Question: I'm trying to line up a menu that I've created using 'Ext.menu.Menu'. As you can see below, the menu is displayed to the right of its parent.

What's the best way to get this perfectly aligned?. I've looked into 'getPostion()' and 'setPosition()' briefly and I'm not sure that's the correct way to do this.
My menu code is pretty basic:
'''
var userMenu = new Ext.menu.Menu({
id: 'userMenu',
width: 120,
height: 70,
items: [
{
text: 'My Settings',
handler: settingsHandler
},
{
text: 'Sign out',
handler: signoutHandler
}
]
});
var menuHandler = function(e) {
userMenu.show('parent-menu');
};
Ext.get('parent-menu').on('click',menuHandler);
'''
Is there anything that I can add here? Thanks in advance!
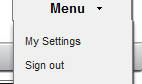
Answer: For now, was able to use jQuery after the menu is shown to move it:
'''
var menuLeft = $('#userMenu').position().left;
$('#userMenu').css('left',(menuLeft-1)+"px");
'''